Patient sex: F
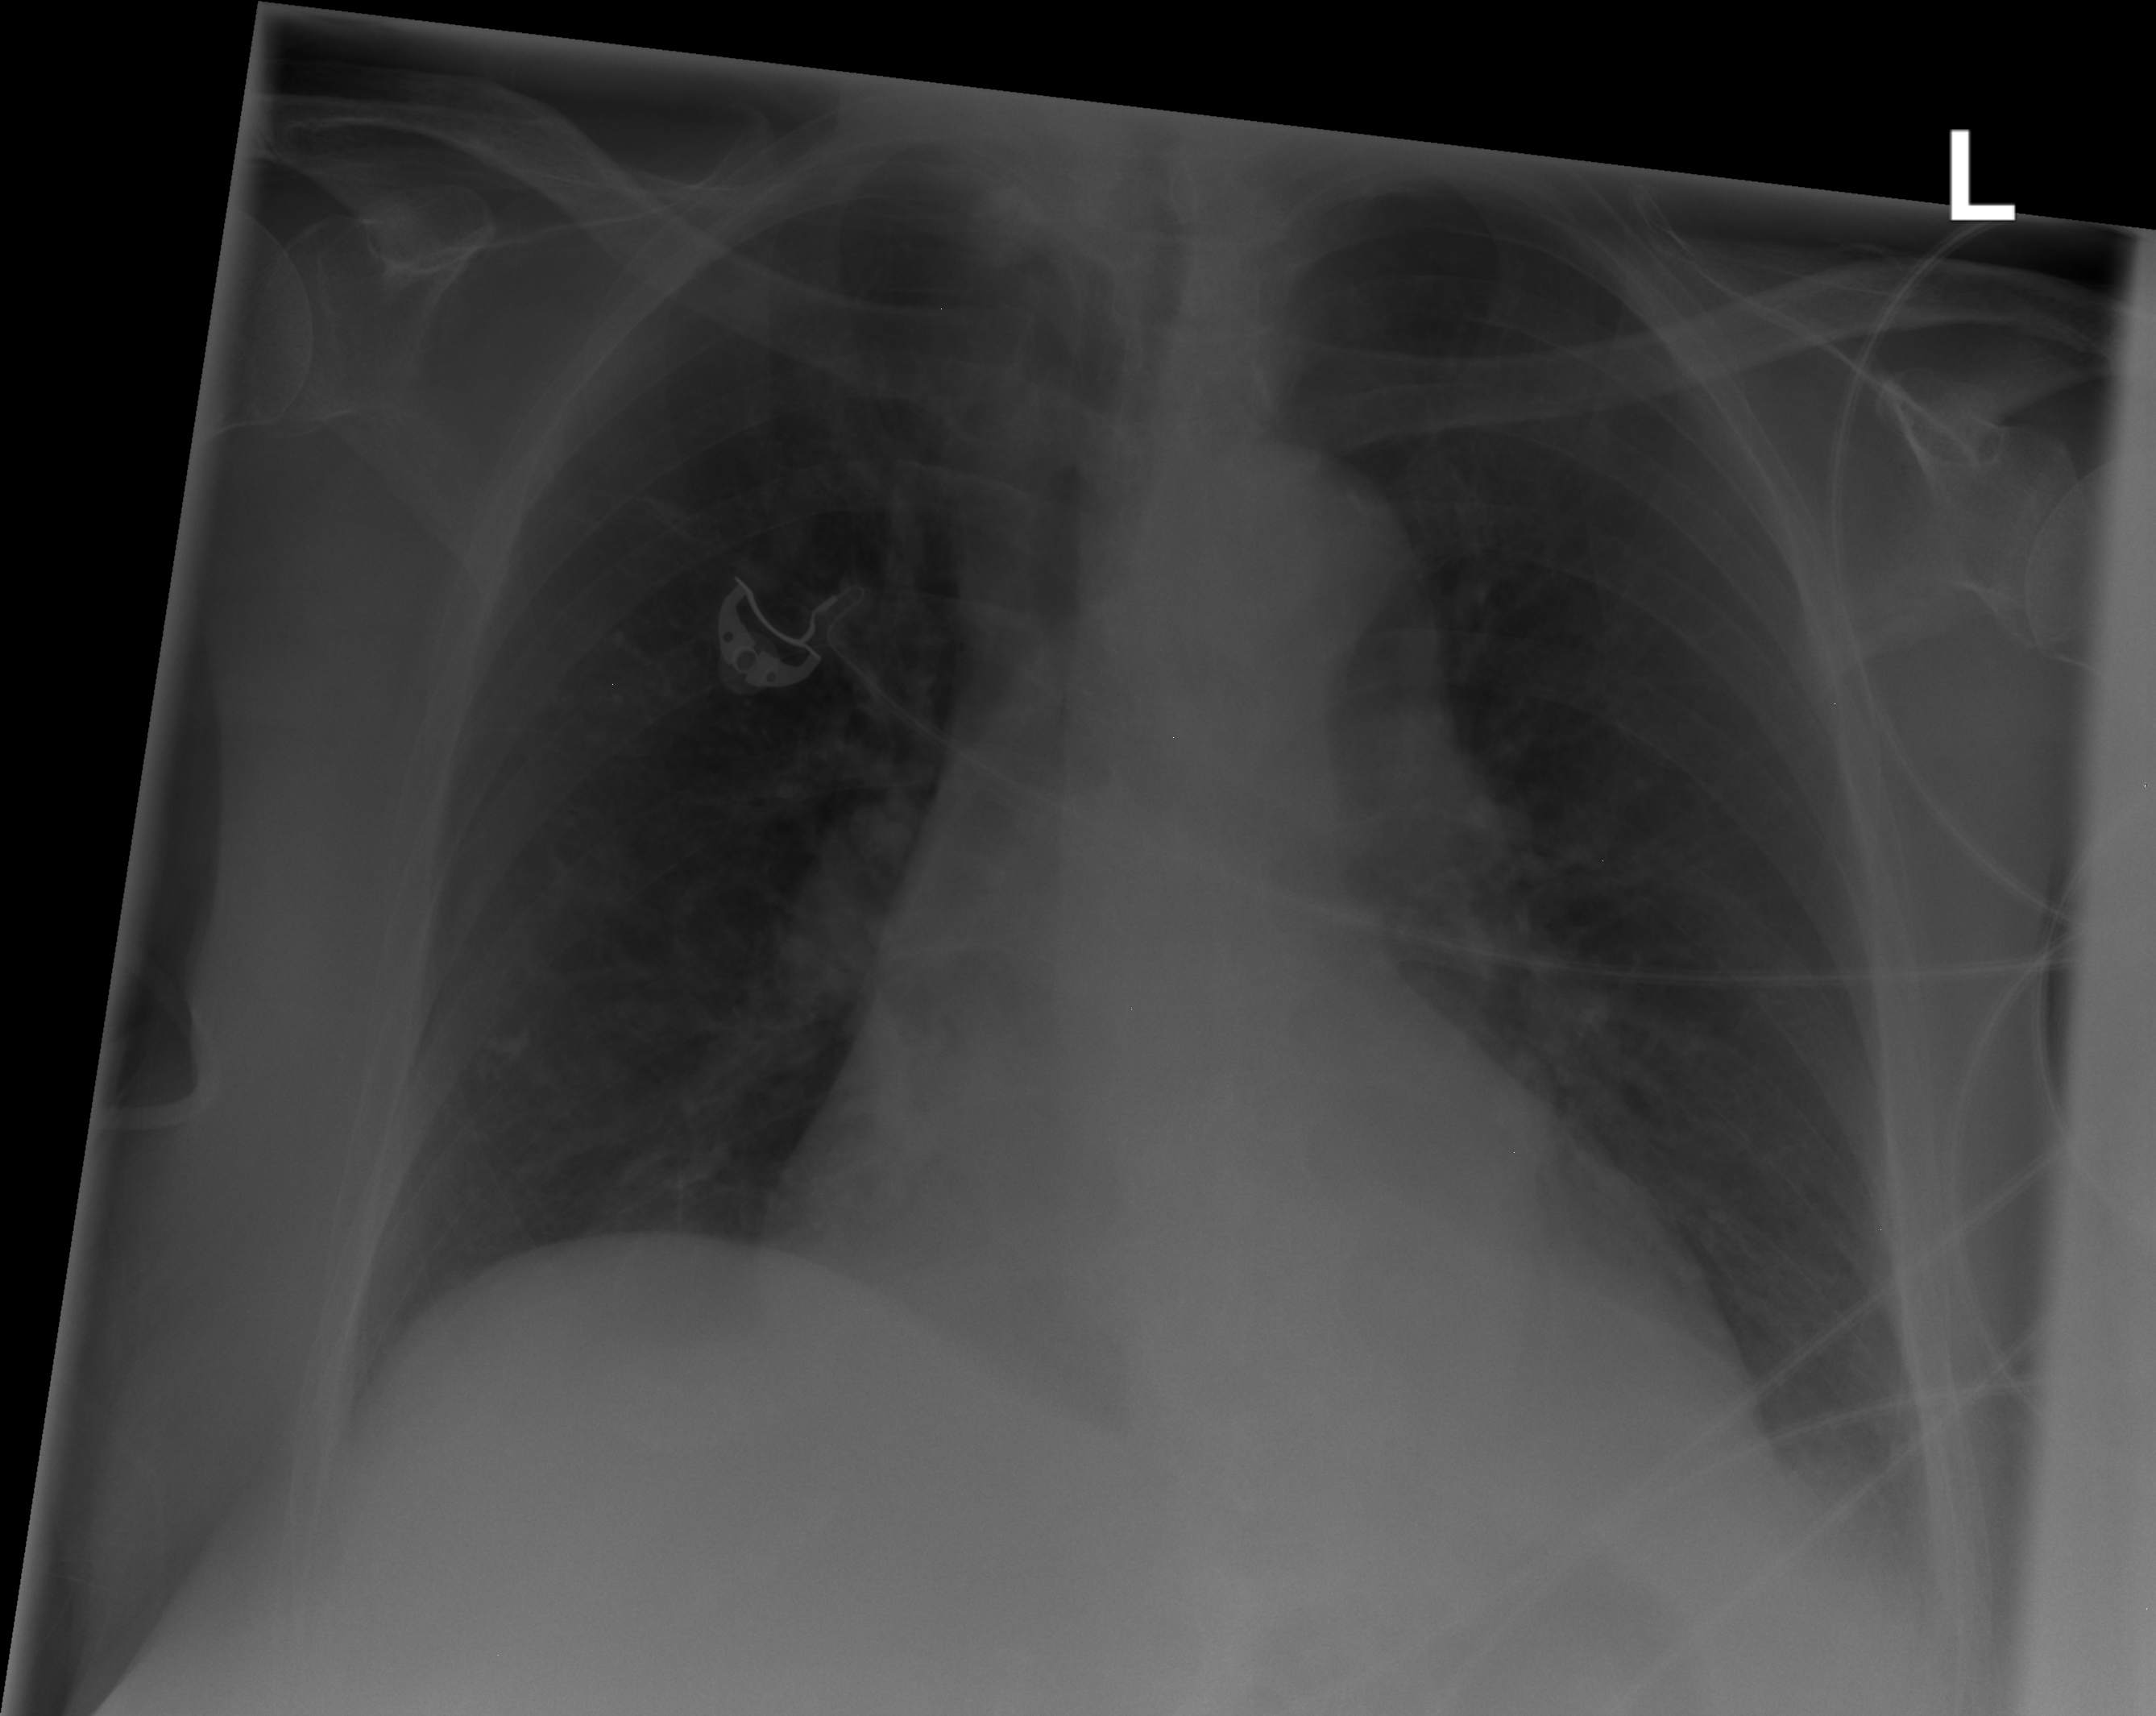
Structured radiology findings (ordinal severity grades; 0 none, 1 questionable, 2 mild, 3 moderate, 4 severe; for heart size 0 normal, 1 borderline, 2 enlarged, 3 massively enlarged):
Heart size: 1
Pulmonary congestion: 0
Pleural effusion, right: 0
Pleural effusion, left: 2
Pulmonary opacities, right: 0
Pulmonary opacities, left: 0
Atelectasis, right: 0
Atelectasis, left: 0